Question: I am developing an app based on Nucleus, Orbit and electron animation. I did circle drawing using this code
'''
CCDrawNode *_circleNode = [CCDrawNode node];
[_circleNode drawDot: ccp(100, 100) radius: 60.f color: [CCColor redColor]];
[self addChild:_circleNode];
'''
But I need to draw three orbit path in circle shape without filled color. how can i achieve this kind of work in cocos2d. for Reference image given below

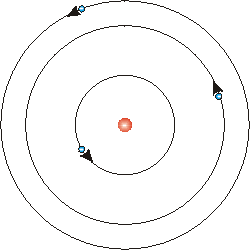
Answer: CCDrawNode uses shader to draw the dot, think in case of just drawing stroke it makes more sense to construct the path from triangles.
Fastest should be create new node class
'''
// inside MyCustomNodeClass node class
#import "CCDrawingPrimitives.h"
- (void)draw {
ccDrawCircle(ccp(100, 100), 60, 360, 64, NO);
}
'''
Then you can do :
'''
_circleNode = [[MyCustomNodeClass alloc] init];
[self addChild:_circleNode];
'''
You can later improve the custom class to use the VAO instead of ccDrawCircle.